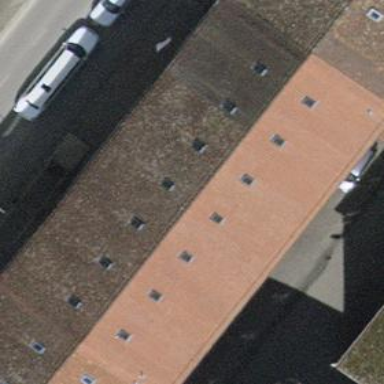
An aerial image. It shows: Gabled roof university building.